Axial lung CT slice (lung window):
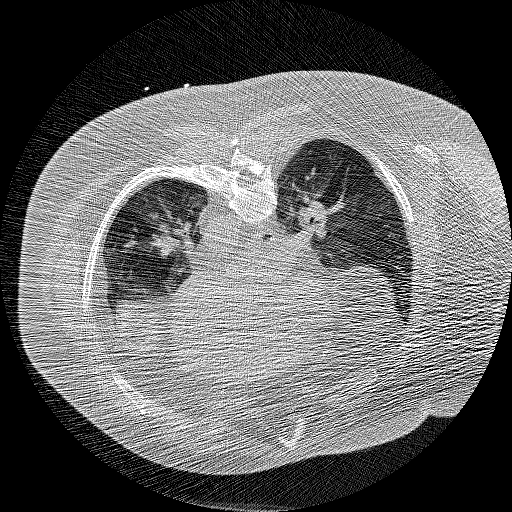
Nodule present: no